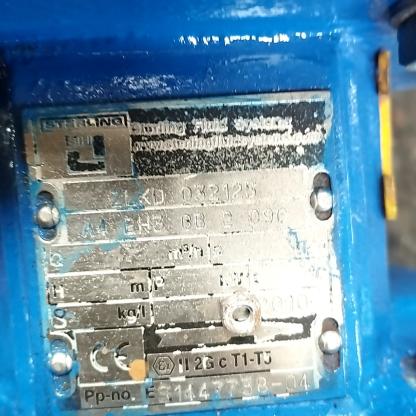
Klasa: tabliczka-znamionowa